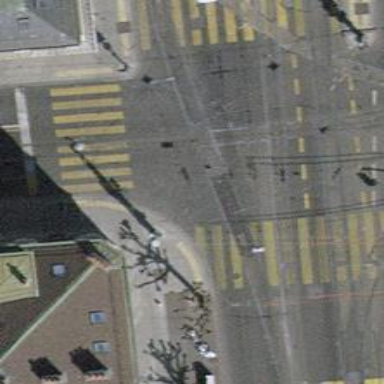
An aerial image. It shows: Asphalt service road next to tram railway with electrified contact line.